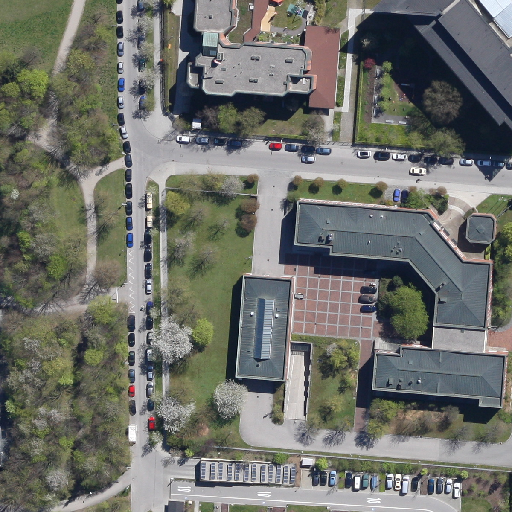
Referring expression: light-duty vehicle